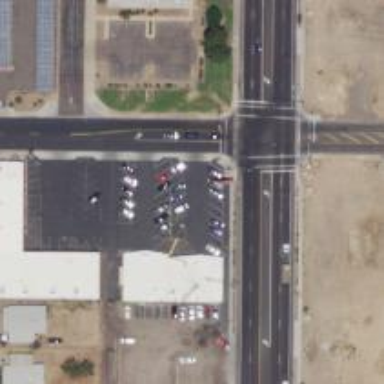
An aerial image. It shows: Solid stop line on the road marking.